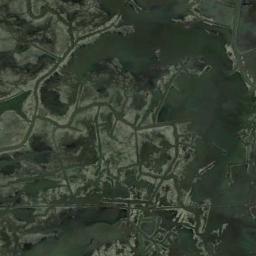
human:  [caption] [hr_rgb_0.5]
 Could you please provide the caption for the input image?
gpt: The wetland consists of bare land, Green plants and water .

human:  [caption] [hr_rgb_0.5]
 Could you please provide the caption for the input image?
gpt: There are large dark green and light green mixed biophytes on the lake in a wetland .

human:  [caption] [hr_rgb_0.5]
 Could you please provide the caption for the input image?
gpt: A straight path passes through this wetland whose vegetation coverage is about seventy percent .

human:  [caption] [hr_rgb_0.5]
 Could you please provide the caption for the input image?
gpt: There are many different shapes and sizes of water around the wetlands .

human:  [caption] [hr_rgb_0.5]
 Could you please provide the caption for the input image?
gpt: There are many water areas on the wetland .